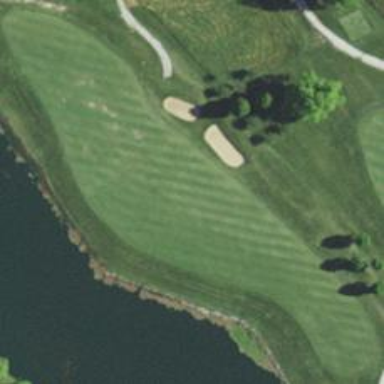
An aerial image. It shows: Grassy area designated as golf fairway.